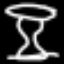
Label: hourglass